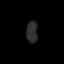
Tissue: lung
Cell type: Endothelial cells
Senescence score: 0.5663
Nuclear area (px): 236
Mean DAPI intensity: 44.441